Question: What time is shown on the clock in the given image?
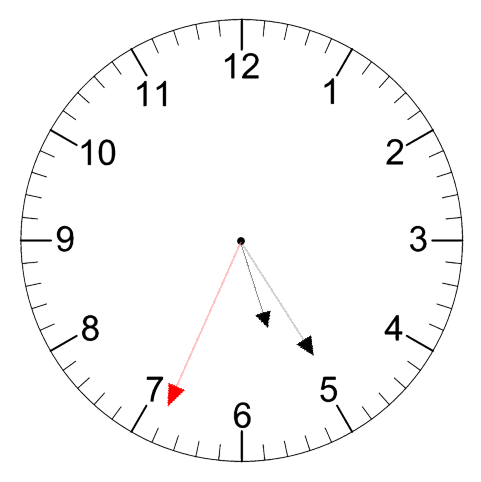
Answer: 05:24:34